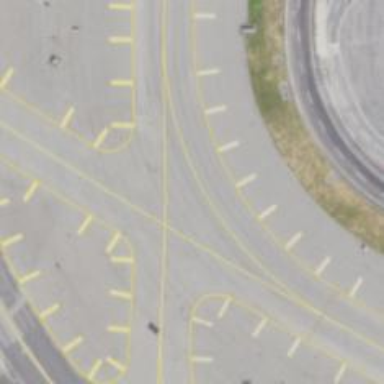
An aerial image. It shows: Image of taxiway at airport.